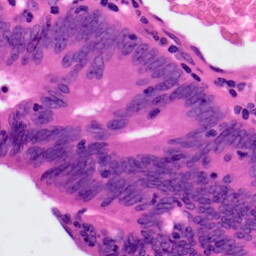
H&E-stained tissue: Colon